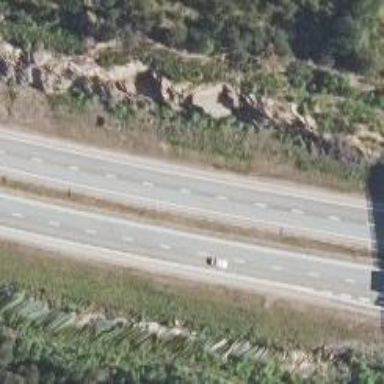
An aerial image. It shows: Asphalt motorway.